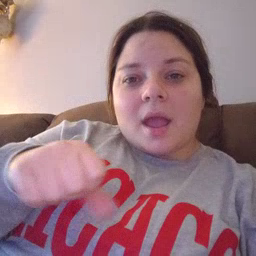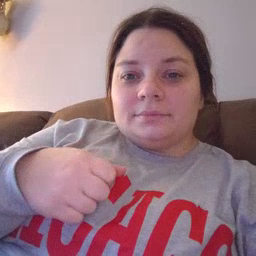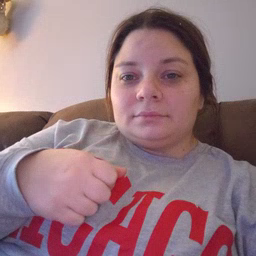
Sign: can